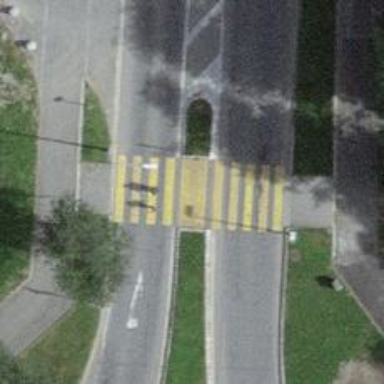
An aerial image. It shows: Marked zebra crossing with island.